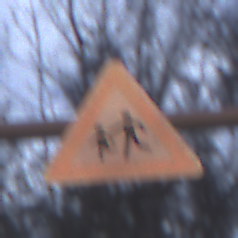
Verkehrszeichen: KinderRechts
Umgebung: Outdoor, Nature
Tageszeit: MorningAfternoon
Wetter: Overcast
Licht: Natural
Jahreszeit: Winter
Kontrast: LowContrast